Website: apple
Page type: customer-info-address
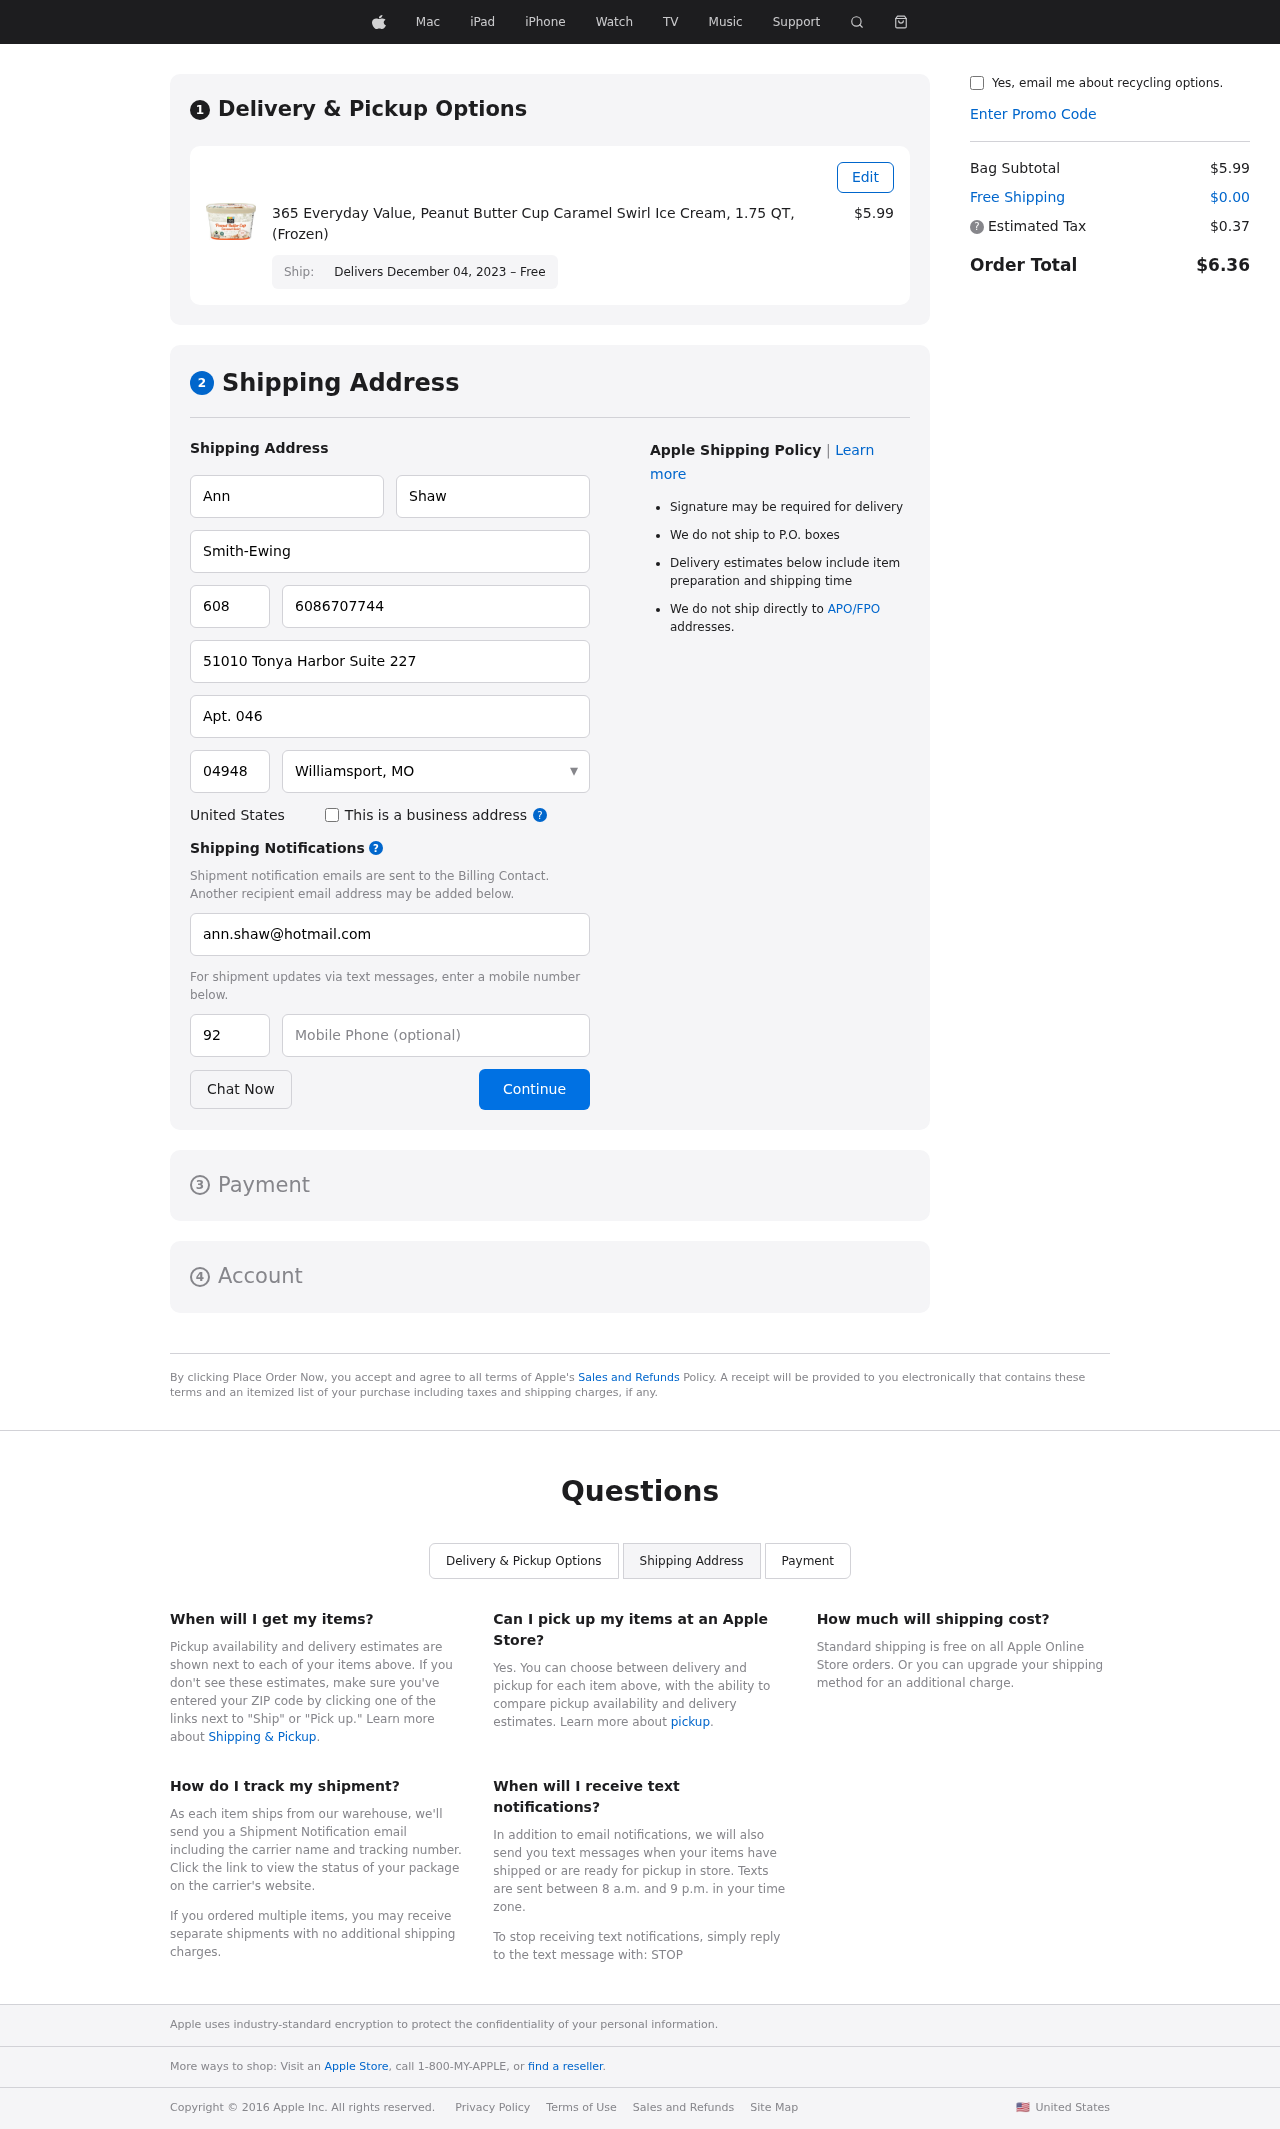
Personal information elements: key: PII_CITY_STATE
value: Williamsport, MO
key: PII_COMPANY
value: Smith-Ewing
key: PII_COUNTRY
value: United States
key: PII_EMAIL
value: ann.shaw@hotmail.com
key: PII_FIRSTNAME
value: Ann
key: PII_LASTNAME
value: Shaw
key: PII_PHONE
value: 6086707744
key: PII_PHONE_ALT
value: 9205755074
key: PII_PHONE_ALT_AREA
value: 920
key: PII_PHONE_AREA
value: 608
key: PII_POSTCODE
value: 04948
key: PII_STREET
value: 51010 Tonya Harbor Suite 227
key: PII_STREET2
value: Apt. 046
Product elements: key: PRODUCT1_NAME
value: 365 Everyday Value, Peanut Butter Cup Caramel Swirl Ice Cream, 1.75 QT, (Frozen)
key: PRODUCT1_PRICE
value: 5.99
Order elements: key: ORDER_DELIVERY_DATE
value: Delivers December 04, 2023 – Free
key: ORDER_SUBTOTAL
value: $5.99
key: ORDER_SHIPPING_COST
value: $0.00
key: ORDER_TAX
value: $0.37
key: ORDER_TOTAL
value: $6.36